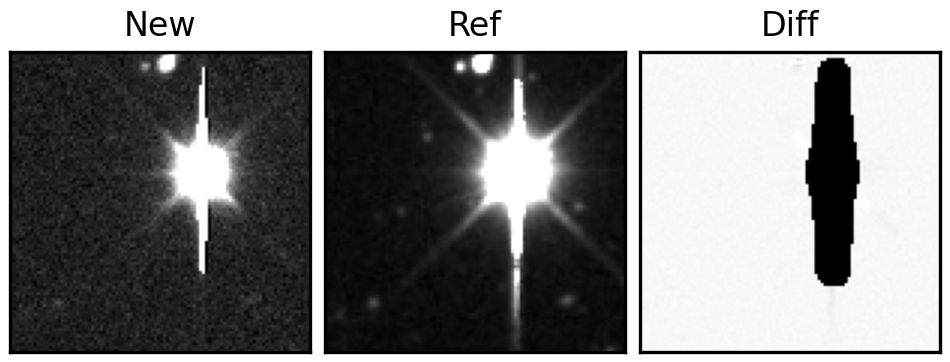
Label: bogus